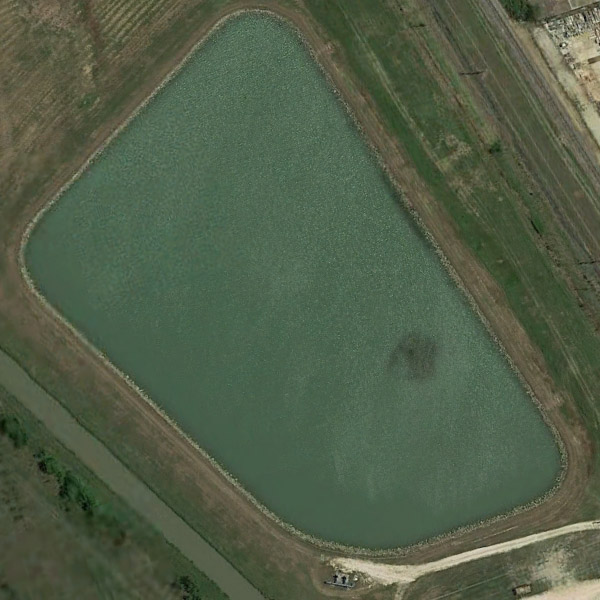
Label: Pond